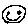
Label: smiley face